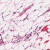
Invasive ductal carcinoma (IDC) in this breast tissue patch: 1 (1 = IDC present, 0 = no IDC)